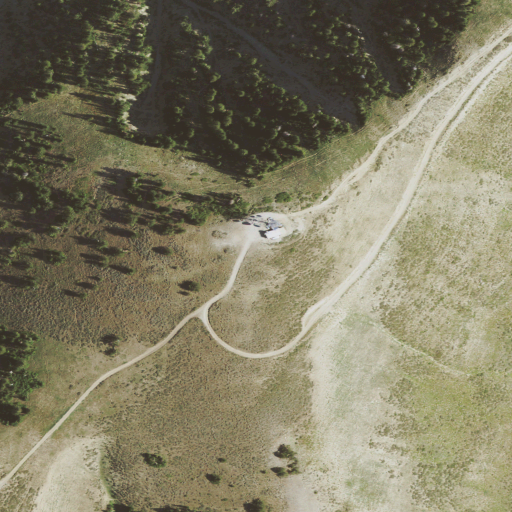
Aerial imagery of mountain in Utah named Logan Peak containing shrub, evergreen forest, grassland, mixed forest, and deciduous forest